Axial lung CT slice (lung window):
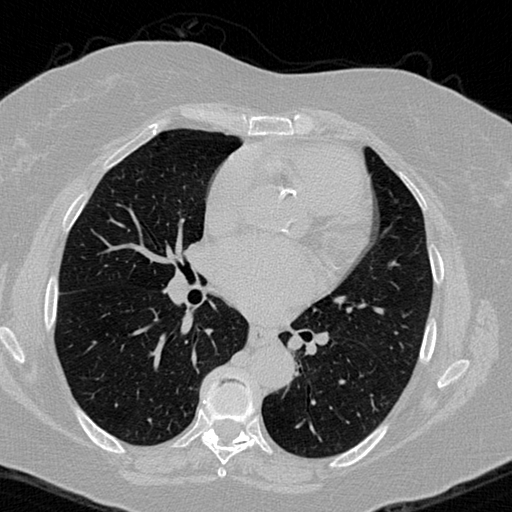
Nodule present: no